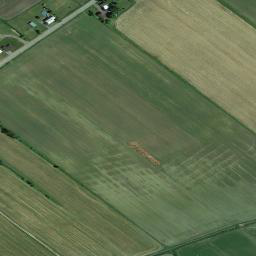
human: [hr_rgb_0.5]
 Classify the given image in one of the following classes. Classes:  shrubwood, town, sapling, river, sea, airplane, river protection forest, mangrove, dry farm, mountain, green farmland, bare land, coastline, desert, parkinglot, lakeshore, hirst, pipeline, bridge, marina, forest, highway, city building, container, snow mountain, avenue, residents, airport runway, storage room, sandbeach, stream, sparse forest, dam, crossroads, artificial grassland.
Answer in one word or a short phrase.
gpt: green farmland